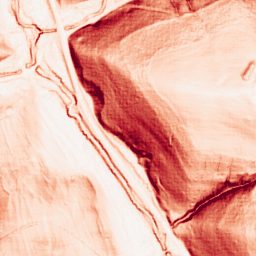
Category: morphological
Decomposition family: morphological_square
Decomposition parameters: operation: gradient
size: 3
Upsampling method: sinc_blackman
Upsampling parameters: scale: 2
kernel_size: 4
Upsampling scale: 2